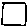
Label: square